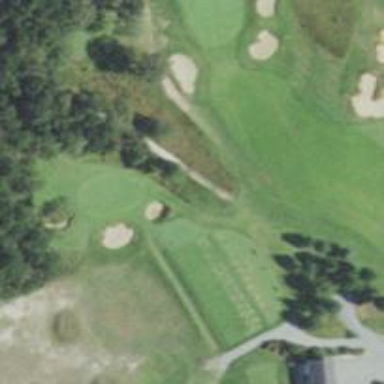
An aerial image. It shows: Path for both roads and golfers.